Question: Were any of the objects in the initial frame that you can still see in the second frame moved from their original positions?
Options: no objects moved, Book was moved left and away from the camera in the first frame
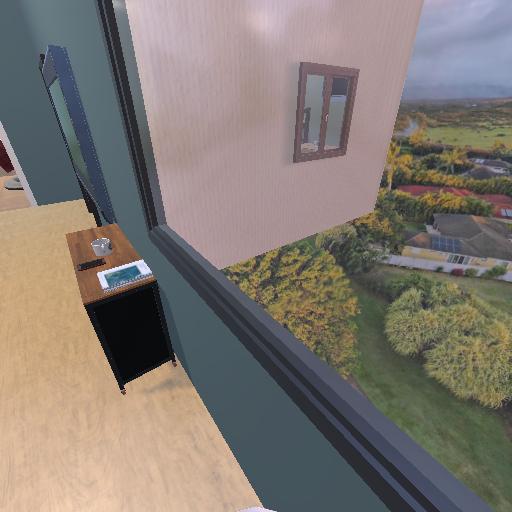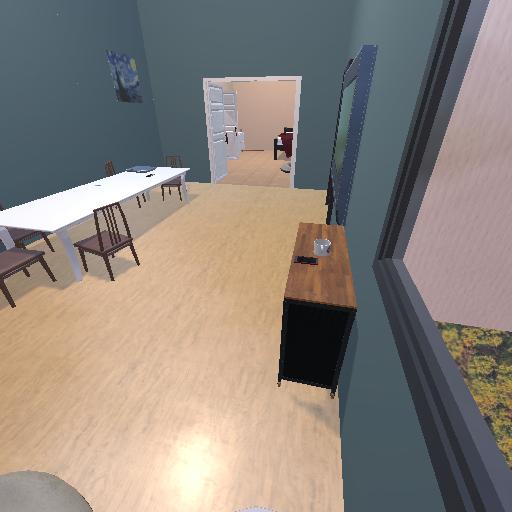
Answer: no objects moved